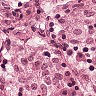
Metastatic tissue present: no